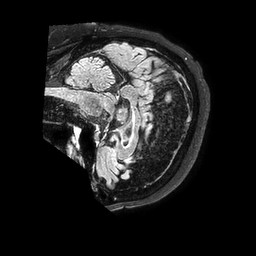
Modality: FLAIR
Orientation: sagittal
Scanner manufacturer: philips
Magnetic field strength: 3 T
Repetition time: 4.8 s
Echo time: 0.34 s